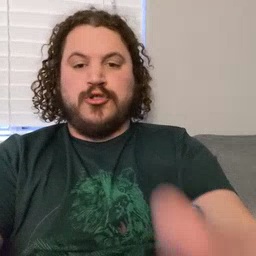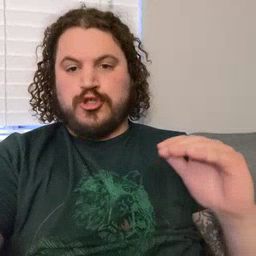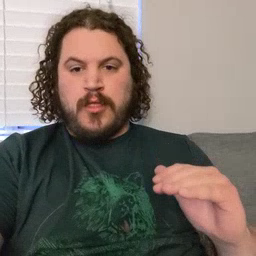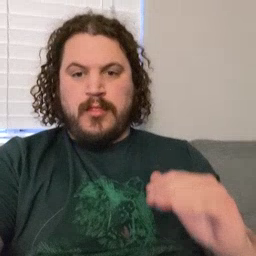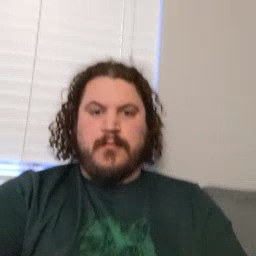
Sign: child